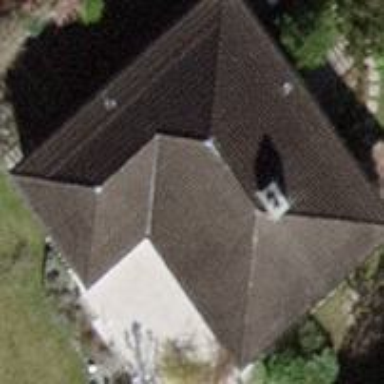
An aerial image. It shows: Building with hipped roof.